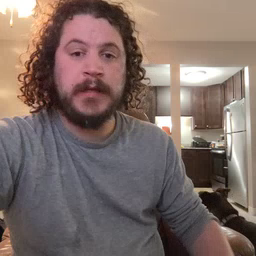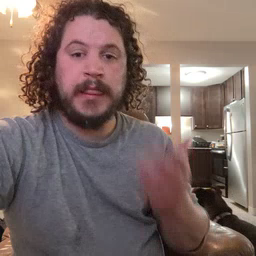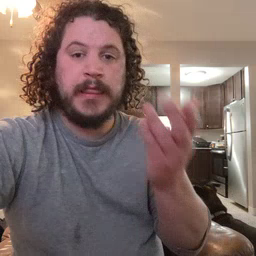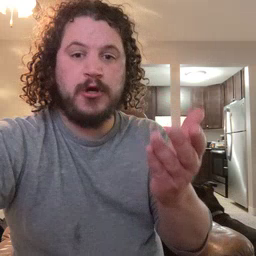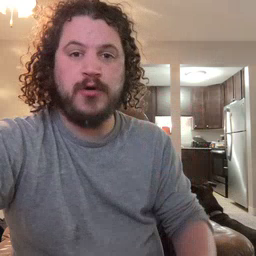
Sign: there